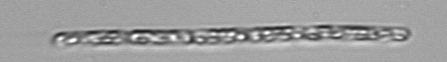
Label: Dactyliosolen_fragilissimus